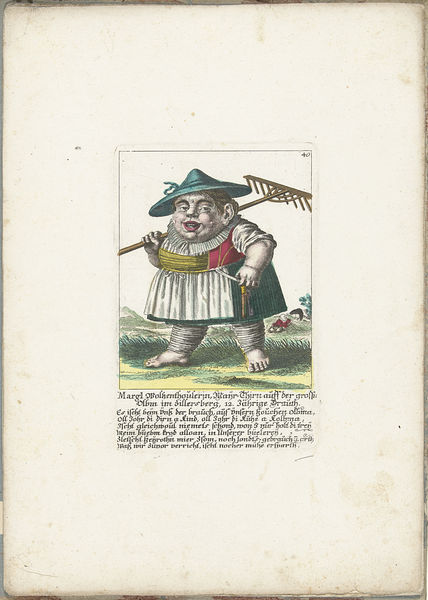
Titel: De dwerg Margl Woltzenthoulerin, ca. 1710
Künstler: Martin Engelbrecht
Standort: Amsterdam
Institution: Rijksmuseum
Schlagwörter: weiß, grün, frau, hut, kleid, zeichnung, gras, rot, kragen, mensch, halskrause, feld, arbeit, schrift, bäuerin, klein, karikatur, dick, bauer, fett, barfuss, buch, druckgraphik, seite, text, karte, märchen, zwerg, dirndl, unförmig, spitzhut, gnom, rechen, arbeiterin, traditionell, harke, knilch, margl